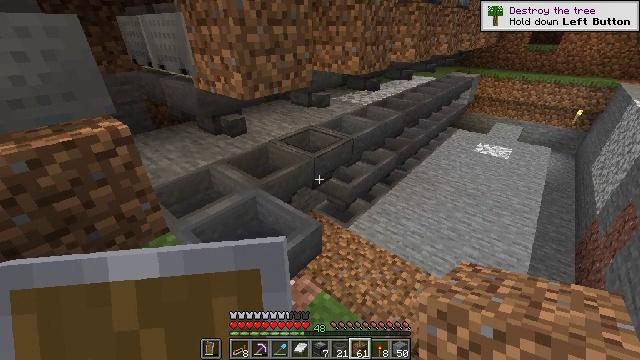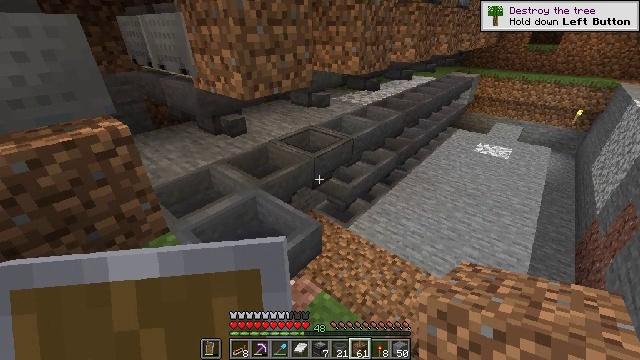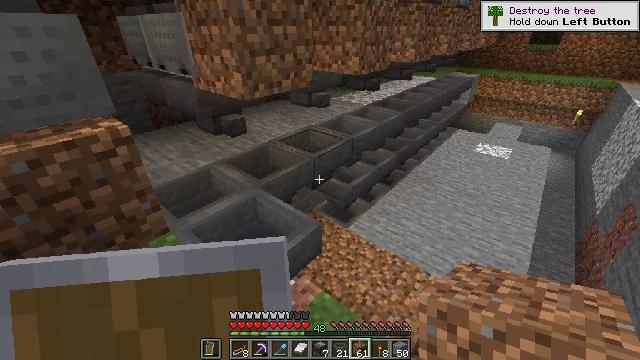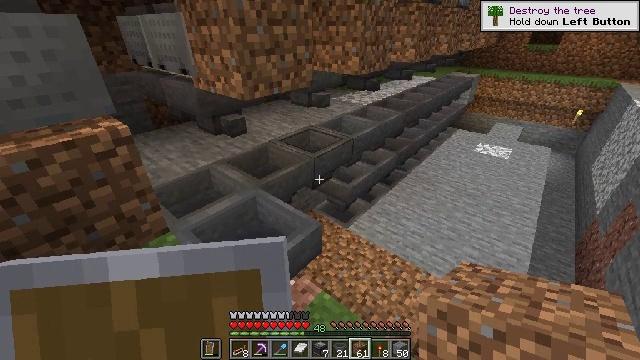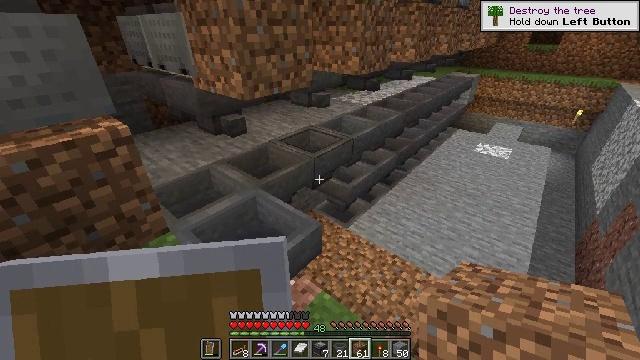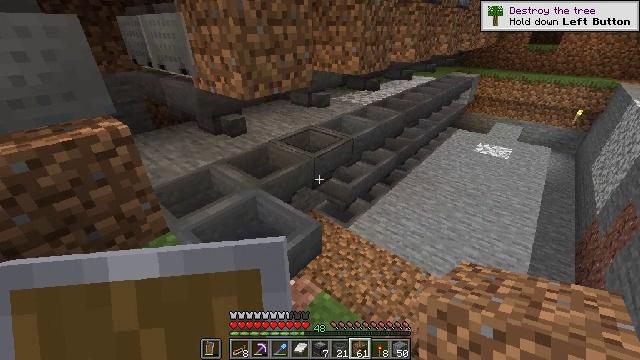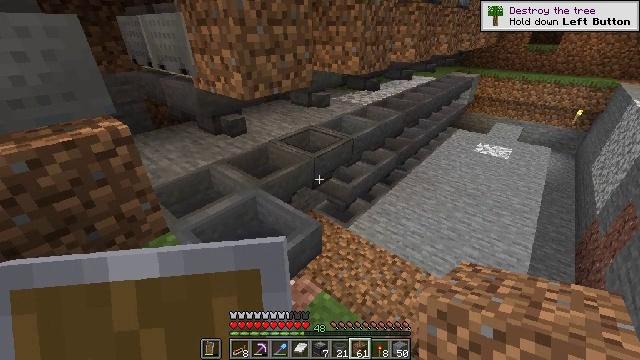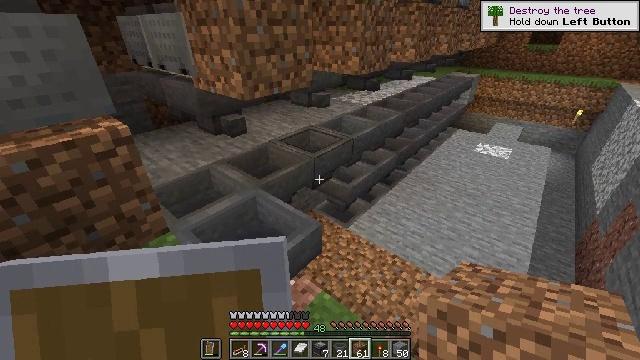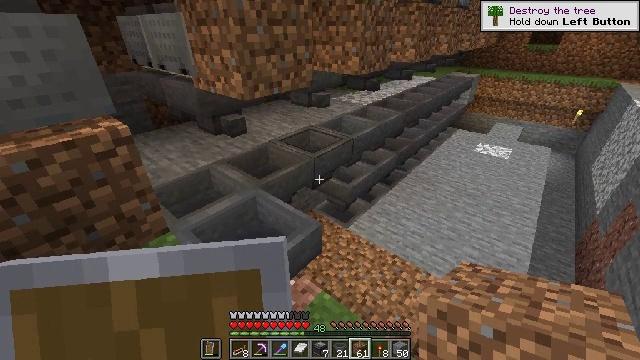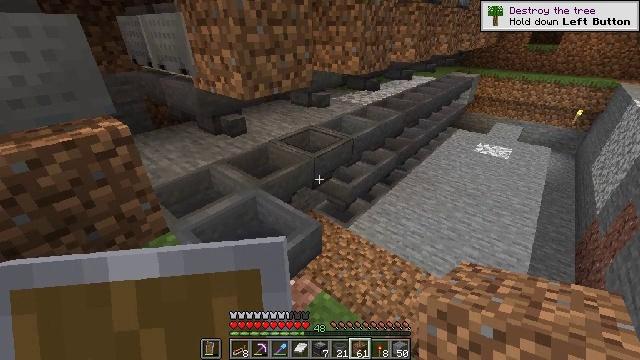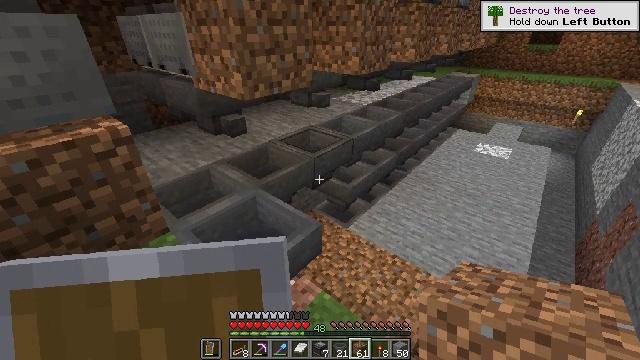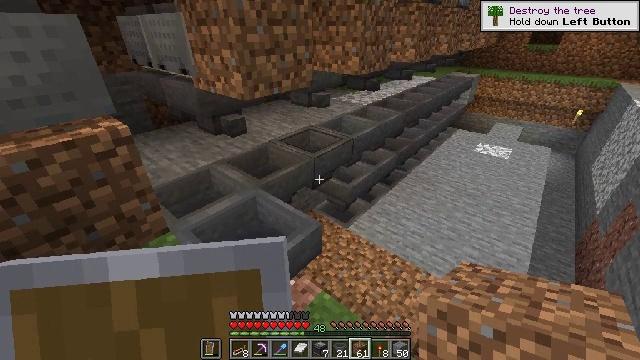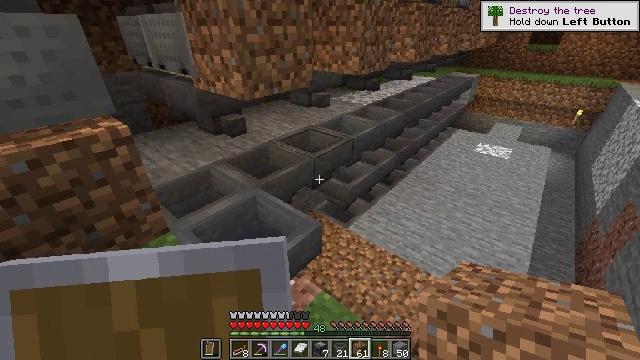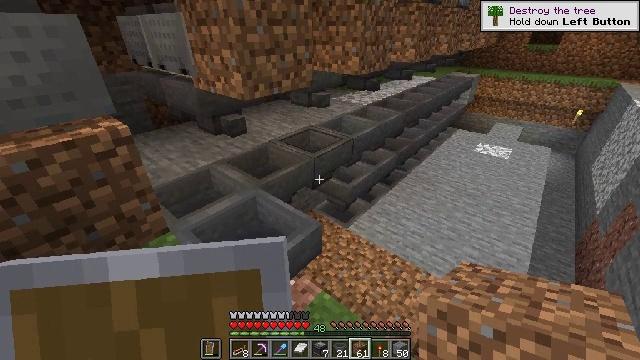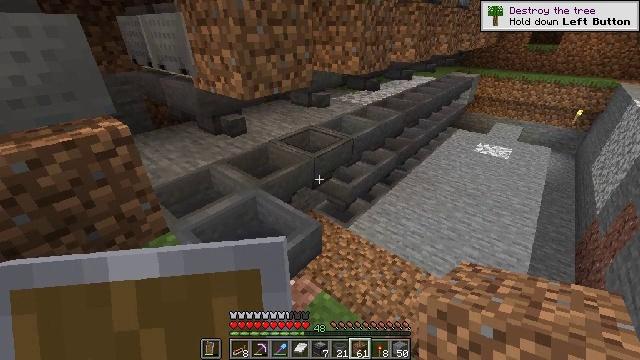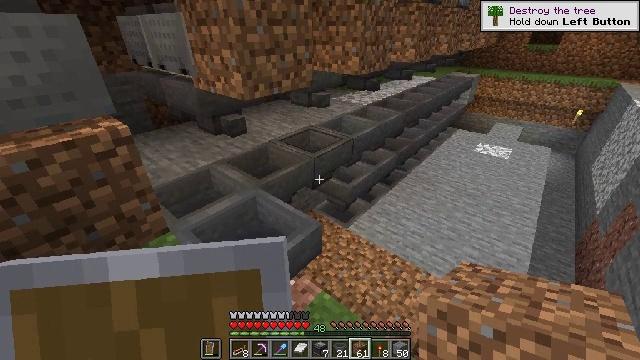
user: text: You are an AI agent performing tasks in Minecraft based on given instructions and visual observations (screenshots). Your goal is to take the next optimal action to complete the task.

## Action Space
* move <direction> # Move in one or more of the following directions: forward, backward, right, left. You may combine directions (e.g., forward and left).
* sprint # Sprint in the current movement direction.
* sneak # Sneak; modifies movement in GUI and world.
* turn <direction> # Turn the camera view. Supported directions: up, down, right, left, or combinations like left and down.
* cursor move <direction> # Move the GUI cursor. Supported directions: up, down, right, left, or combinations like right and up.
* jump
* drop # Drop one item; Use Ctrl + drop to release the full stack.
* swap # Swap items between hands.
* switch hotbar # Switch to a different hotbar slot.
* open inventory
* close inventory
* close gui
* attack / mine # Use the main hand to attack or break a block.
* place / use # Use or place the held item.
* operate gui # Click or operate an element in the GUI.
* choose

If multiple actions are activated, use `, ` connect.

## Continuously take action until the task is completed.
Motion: motion action
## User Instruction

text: Collect the hopper by mining it.
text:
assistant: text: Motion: no_op
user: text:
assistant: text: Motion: no_op
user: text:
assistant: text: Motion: no_op
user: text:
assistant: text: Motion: no_op
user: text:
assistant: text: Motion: no_op
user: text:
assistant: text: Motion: no_op
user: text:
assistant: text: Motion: no_op
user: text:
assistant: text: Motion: no_op
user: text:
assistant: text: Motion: no_op
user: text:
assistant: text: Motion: no_op
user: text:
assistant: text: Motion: no_op
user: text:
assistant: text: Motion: no_op
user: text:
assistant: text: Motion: no_op
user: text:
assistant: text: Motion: no_op
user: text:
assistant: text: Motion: no_op
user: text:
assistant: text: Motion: no_op
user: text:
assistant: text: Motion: no_op
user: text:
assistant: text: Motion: no_op
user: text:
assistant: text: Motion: no_op
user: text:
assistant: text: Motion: no_op
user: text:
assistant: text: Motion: no_op
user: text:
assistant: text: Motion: no_op
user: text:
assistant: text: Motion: no_op
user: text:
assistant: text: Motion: no_op
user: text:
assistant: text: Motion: turn left
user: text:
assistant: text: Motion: turn left and up
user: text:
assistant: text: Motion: turn left and up
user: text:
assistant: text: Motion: turn left and up
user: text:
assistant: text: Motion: turn left
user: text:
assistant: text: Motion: turn left